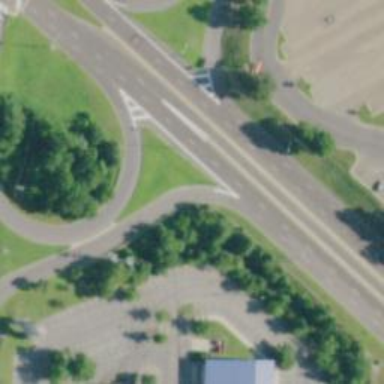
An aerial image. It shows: Primary link highway bridge with asphalt surface.